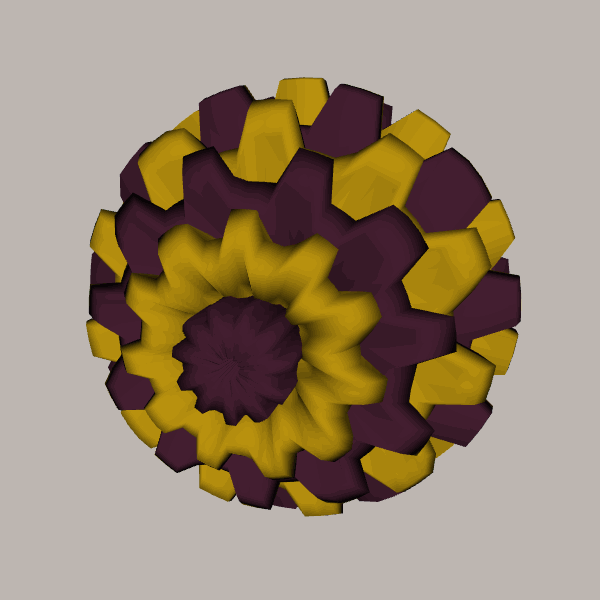
Background: light